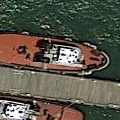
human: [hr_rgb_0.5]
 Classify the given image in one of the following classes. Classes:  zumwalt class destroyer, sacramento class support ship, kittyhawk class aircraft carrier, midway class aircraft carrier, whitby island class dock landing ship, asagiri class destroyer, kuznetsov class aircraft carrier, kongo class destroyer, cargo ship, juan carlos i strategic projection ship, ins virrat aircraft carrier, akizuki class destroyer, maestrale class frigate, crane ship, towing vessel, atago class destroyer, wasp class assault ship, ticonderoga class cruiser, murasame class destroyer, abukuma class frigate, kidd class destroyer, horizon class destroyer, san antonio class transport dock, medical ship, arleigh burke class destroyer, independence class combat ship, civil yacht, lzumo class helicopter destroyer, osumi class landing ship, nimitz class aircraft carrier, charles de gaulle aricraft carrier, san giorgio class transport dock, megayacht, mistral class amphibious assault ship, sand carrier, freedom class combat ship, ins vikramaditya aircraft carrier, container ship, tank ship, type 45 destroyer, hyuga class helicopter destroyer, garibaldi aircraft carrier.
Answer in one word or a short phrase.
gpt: Towing vessel